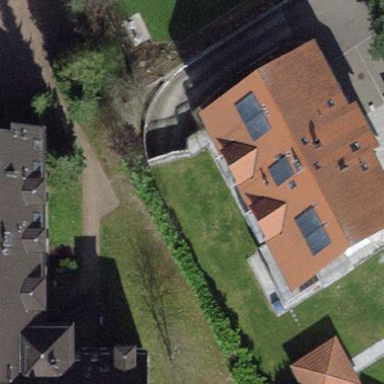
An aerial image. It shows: View of apartment building.